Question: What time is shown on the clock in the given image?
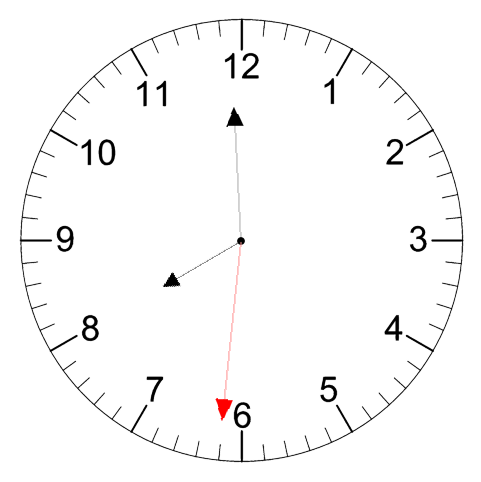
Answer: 07:59:31